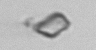
Label: detritus_transparent